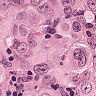
Metastatic tissue present: yes